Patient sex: M
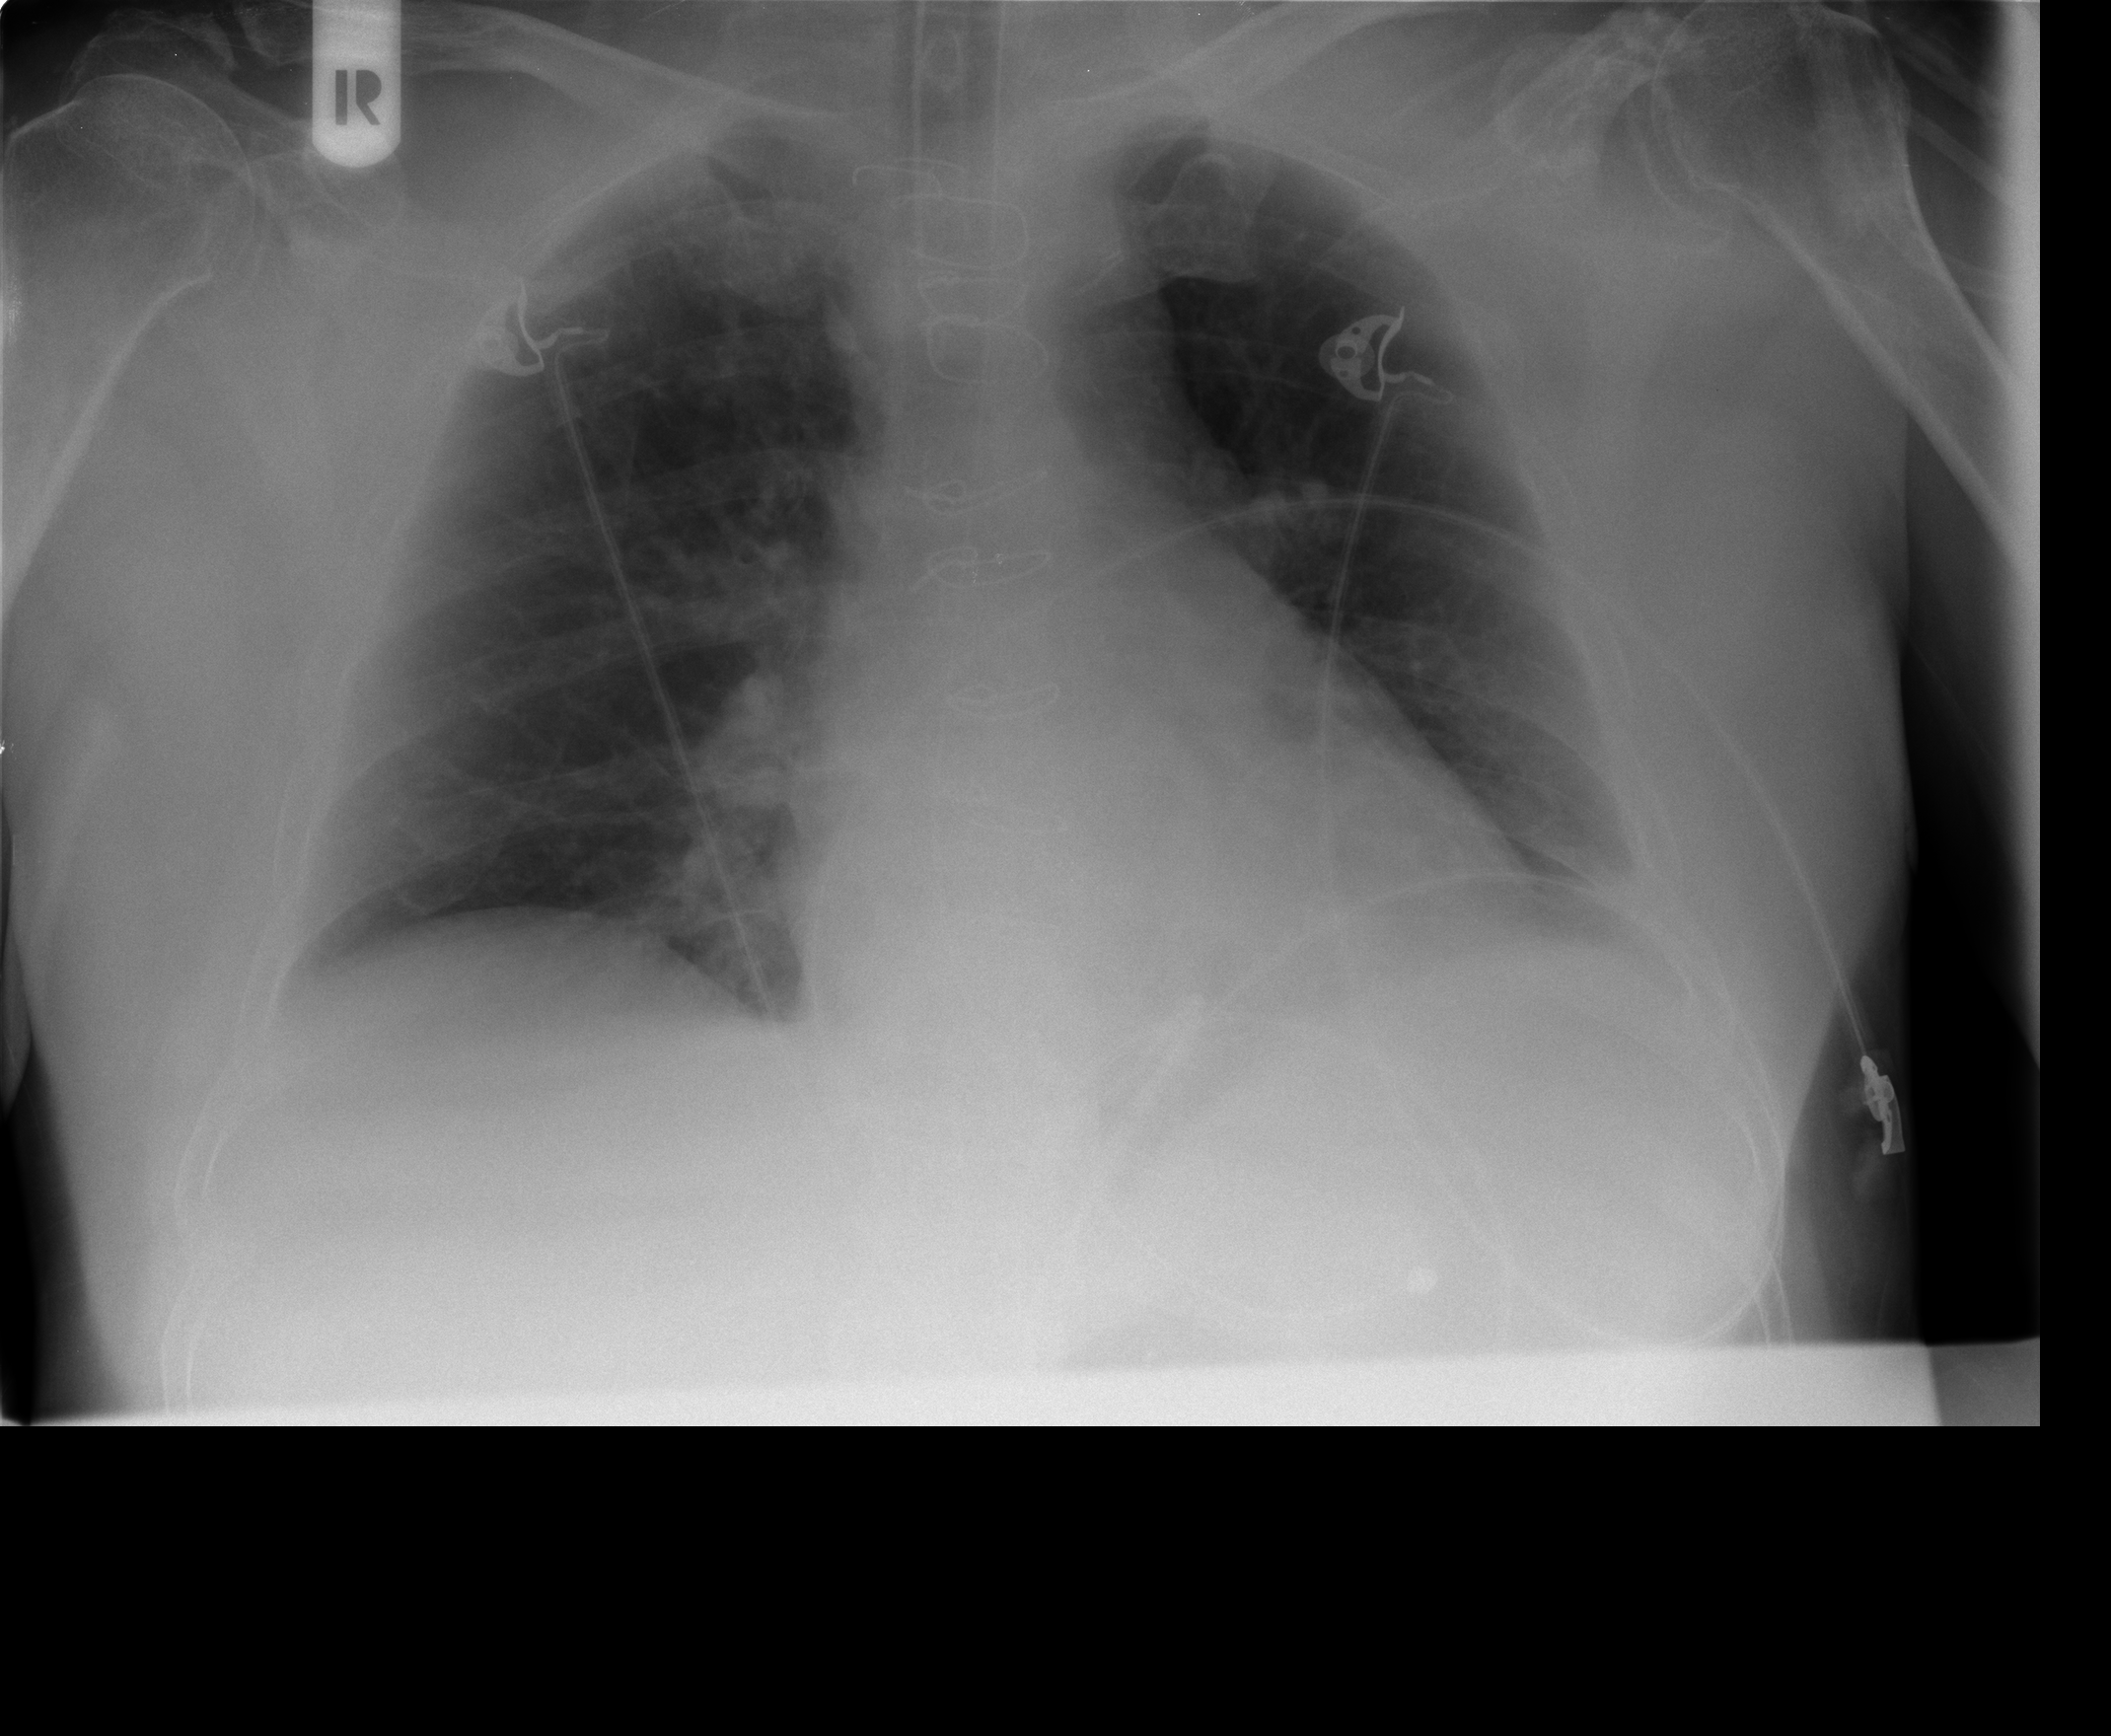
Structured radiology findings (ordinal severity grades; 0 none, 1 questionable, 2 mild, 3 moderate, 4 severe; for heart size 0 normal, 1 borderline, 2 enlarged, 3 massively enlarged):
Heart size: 2
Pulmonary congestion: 0
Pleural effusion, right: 0
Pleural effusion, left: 2
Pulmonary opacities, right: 0
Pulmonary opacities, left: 0
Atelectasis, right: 2
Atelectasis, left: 2